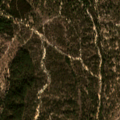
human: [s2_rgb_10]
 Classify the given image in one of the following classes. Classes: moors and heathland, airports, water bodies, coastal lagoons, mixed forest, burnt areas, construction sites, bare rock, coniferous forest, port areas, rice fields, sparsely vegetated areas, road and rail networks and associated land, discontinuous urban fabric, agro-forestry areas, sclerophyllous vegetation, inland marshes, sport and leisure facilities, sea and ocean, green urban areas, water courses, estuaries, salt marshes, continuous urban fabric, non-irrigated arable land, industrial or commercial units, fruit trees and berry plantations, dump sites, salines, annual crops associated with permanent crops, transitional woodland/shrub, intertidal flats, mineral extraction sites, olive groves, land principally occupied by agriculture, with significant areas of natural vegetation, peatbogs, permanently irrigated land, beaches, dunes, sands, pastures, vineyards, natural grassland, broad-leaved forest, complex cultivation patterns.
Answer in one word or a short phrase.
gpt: agro-forestry areas, mixed forest, transitional woodland/shrub